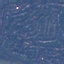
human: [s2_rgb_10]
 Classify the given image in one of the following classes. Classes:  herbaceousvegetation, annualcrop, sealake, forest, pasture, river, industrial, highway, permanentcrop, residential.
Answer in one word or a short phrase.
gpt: Residential